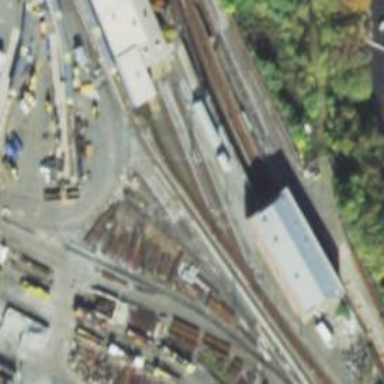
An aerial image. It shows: Electrified rail in service yard.